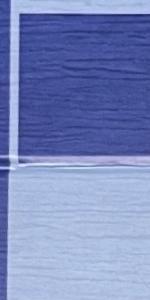
Label: Empty